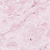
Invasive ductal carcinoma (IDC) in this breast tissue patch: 0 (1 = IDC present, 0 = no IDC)